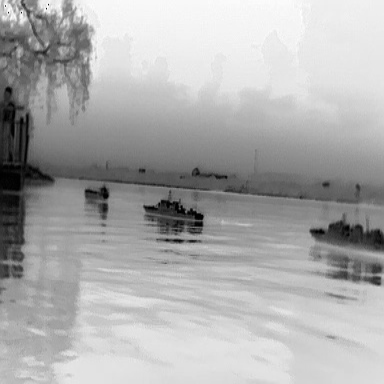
There are two warships in the infrared image.